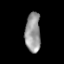
Tissue: lung
Cell type: Fibroblasts
Senescence score: 0.5853
Nuclear area (px): 593
Mean DAPI intensity: 152.071